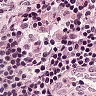
Metastatic tissue present: no